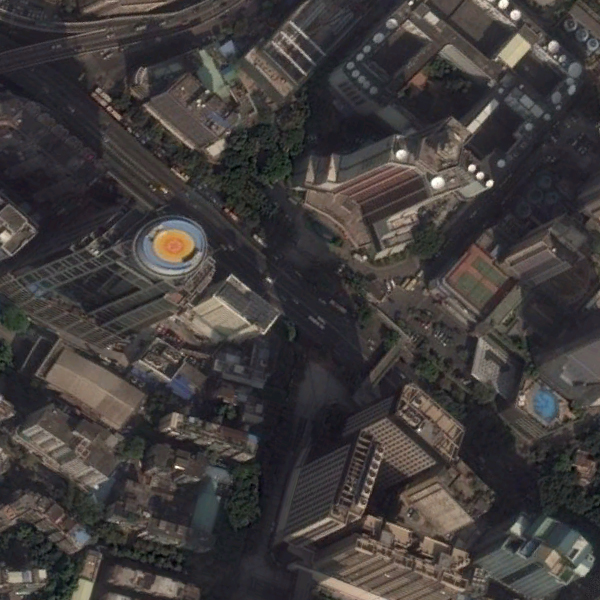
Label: Commercial